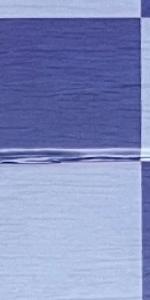
Label: Empty